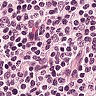
Metastatic tissue present: no